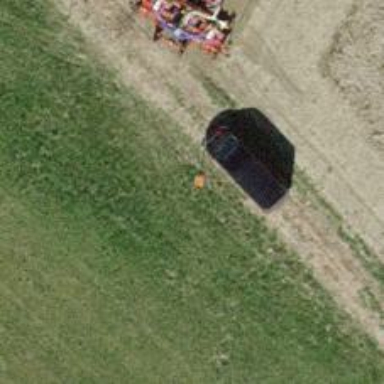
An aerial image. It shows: Pole supporting pipeline marker with roof cover.